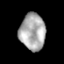
Tissue: prostate
Cell type: T cells
Senescence score: 0.3534
Nuclear area (px): 917
Mean DAPI intensity: 172.118